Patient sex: M
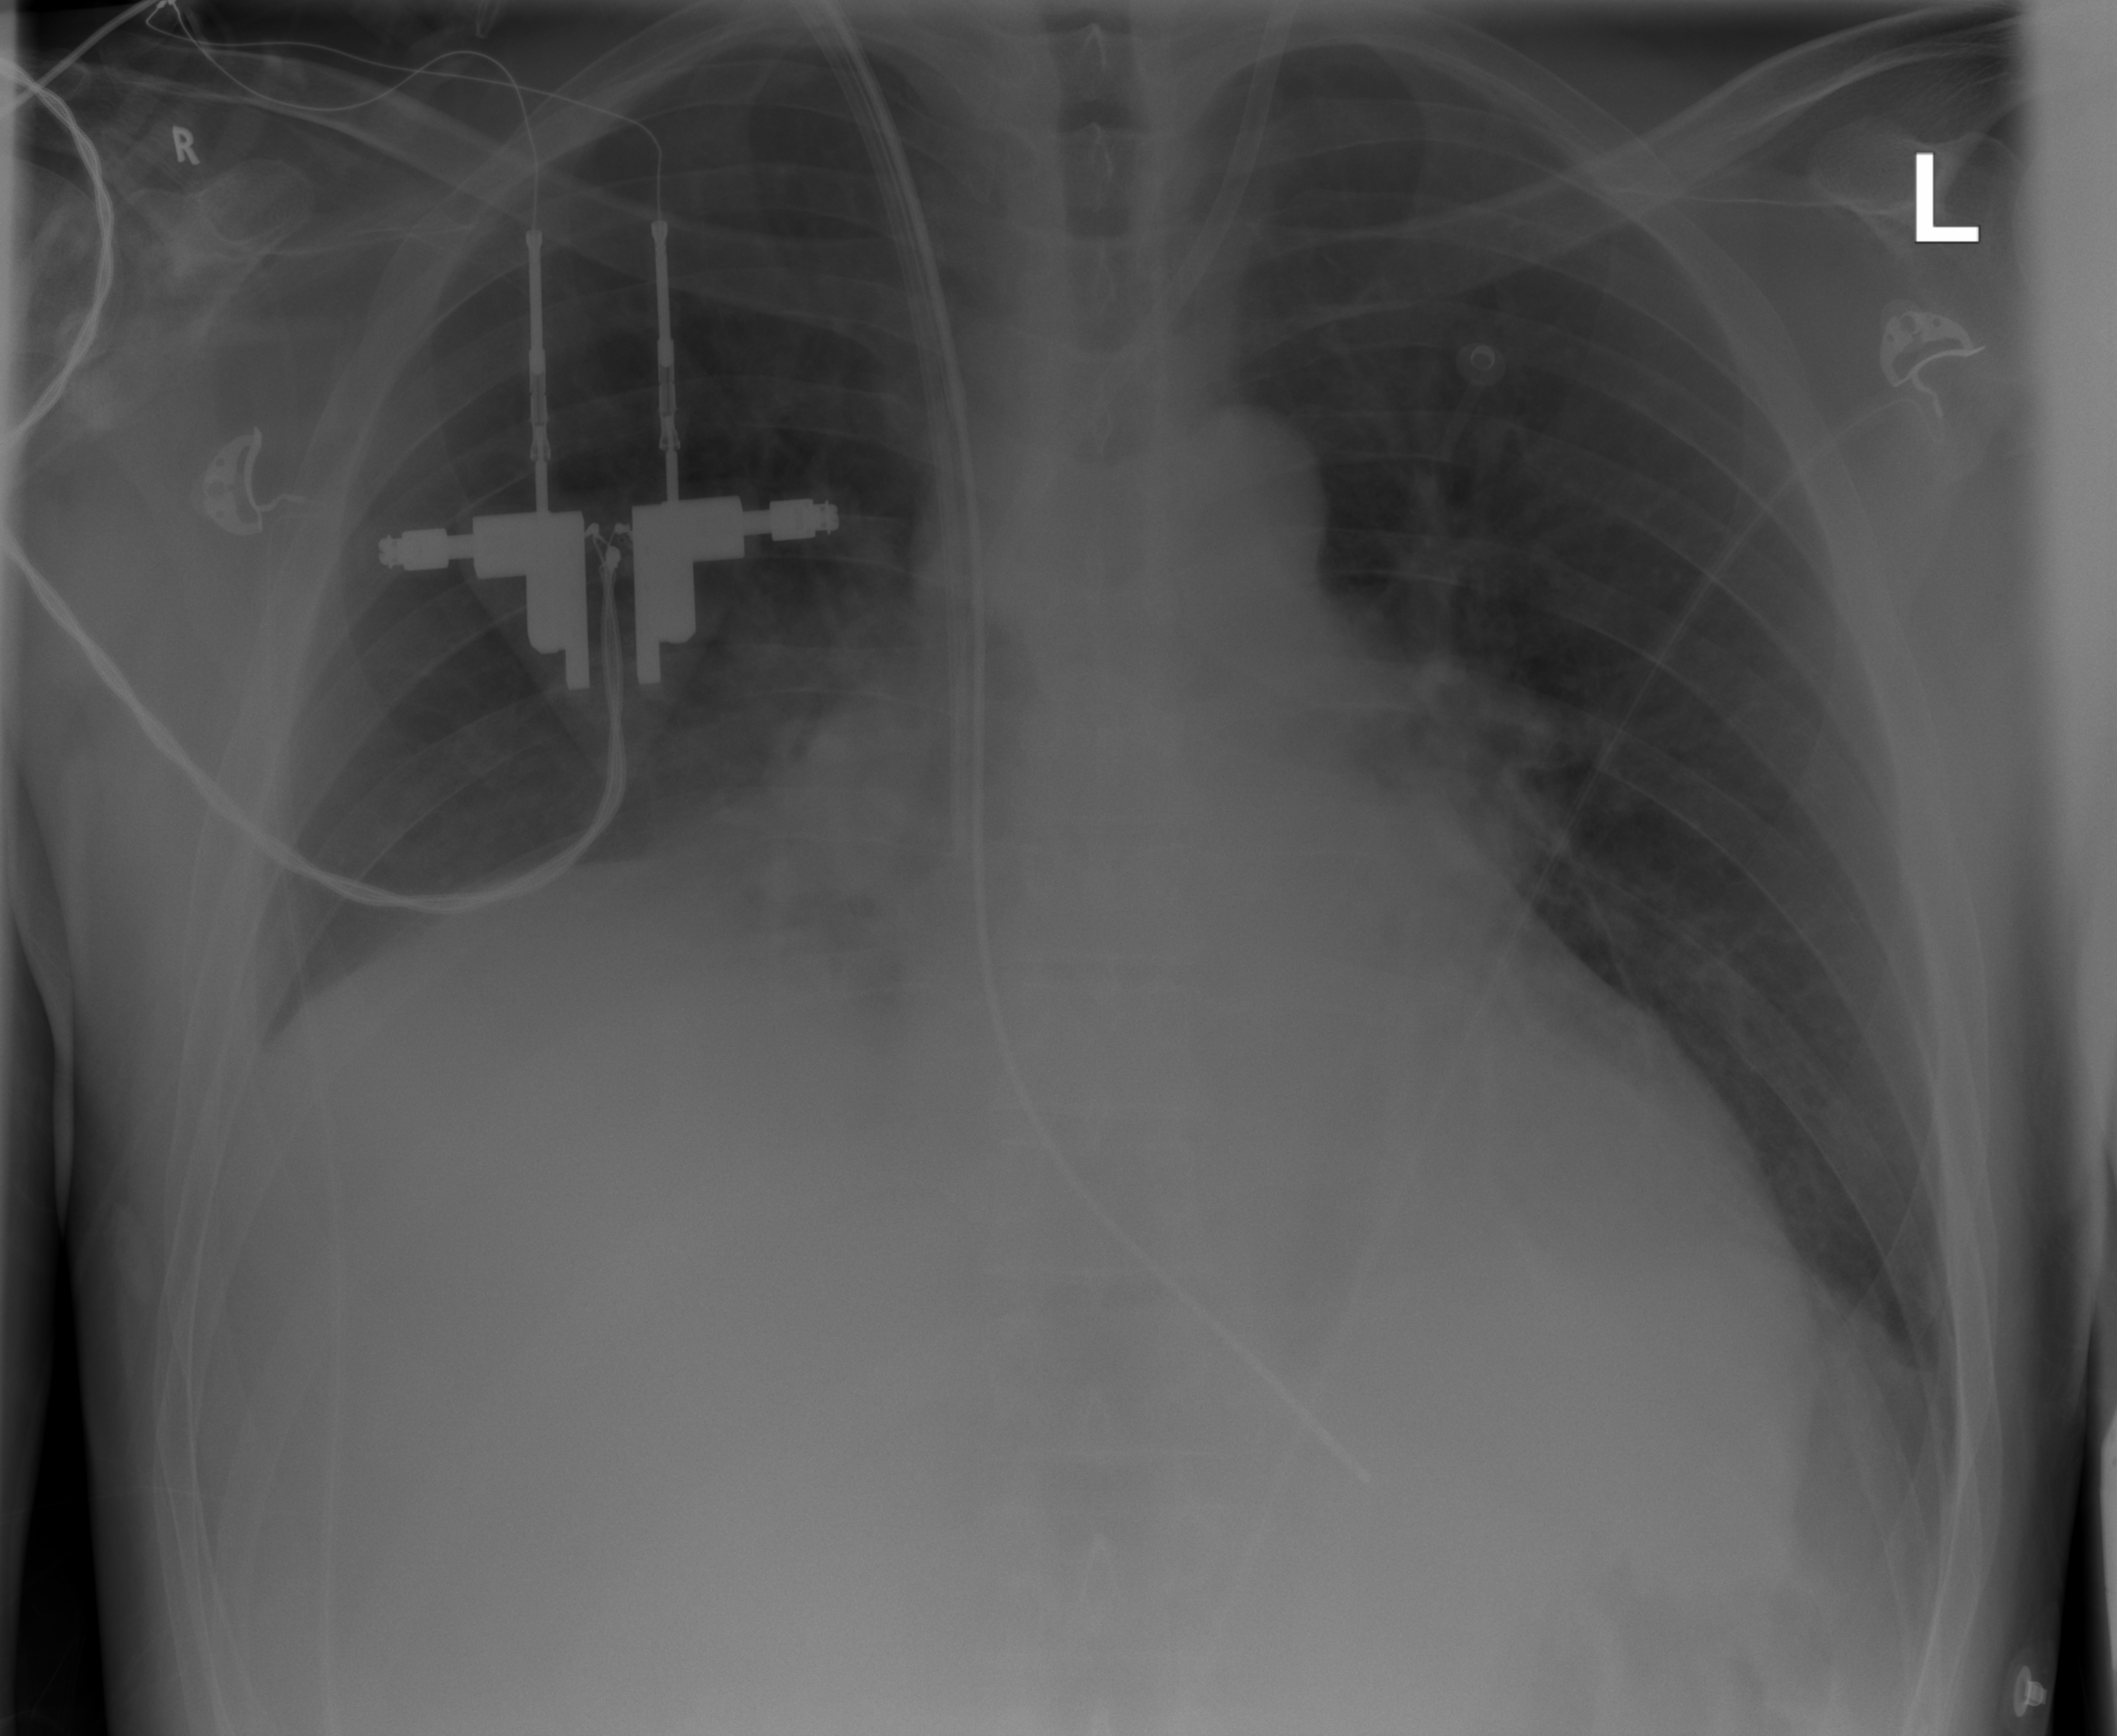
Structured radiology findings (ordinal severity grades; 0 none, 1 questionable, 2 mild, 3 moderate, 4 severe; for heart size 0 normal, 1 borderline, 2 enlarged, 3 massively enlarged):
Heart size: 2
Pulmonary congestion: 2
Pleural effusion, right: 0
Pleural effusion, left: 0
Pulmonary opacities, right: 2
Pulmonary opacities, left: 0
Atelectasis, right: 2
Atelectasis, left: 0